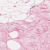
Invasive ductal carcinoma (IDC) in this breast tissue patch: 0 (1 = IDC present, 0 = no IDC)